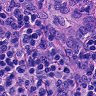
Metastatic tissue present: yes